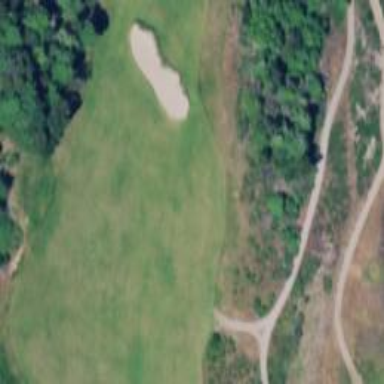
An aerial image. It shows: View of golf hole.